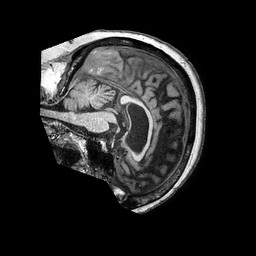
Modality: T1w
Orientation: sagittal
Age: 80
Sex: female
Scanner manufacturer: philips
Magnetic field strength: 3 T
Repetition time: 0.006771 s
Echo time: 0.003043 s